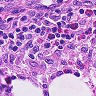
Metastatic tissue present: no